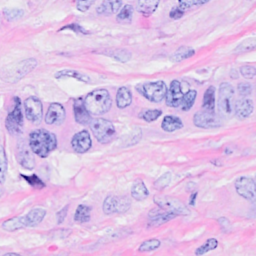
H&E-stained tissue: Breast